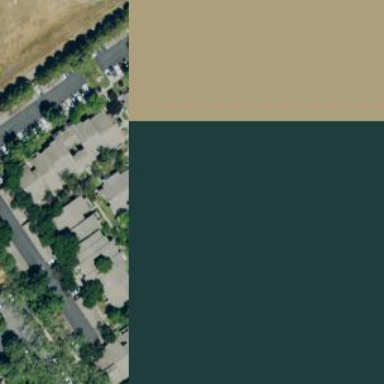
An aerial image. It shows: Parking space.